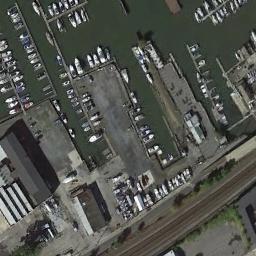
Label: harbor